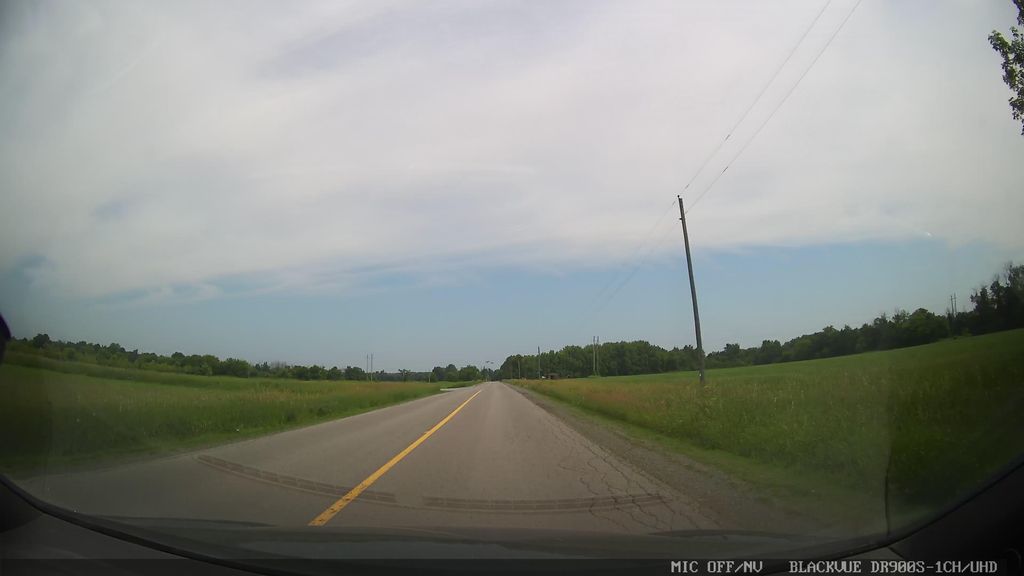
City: ottawa-gatineau